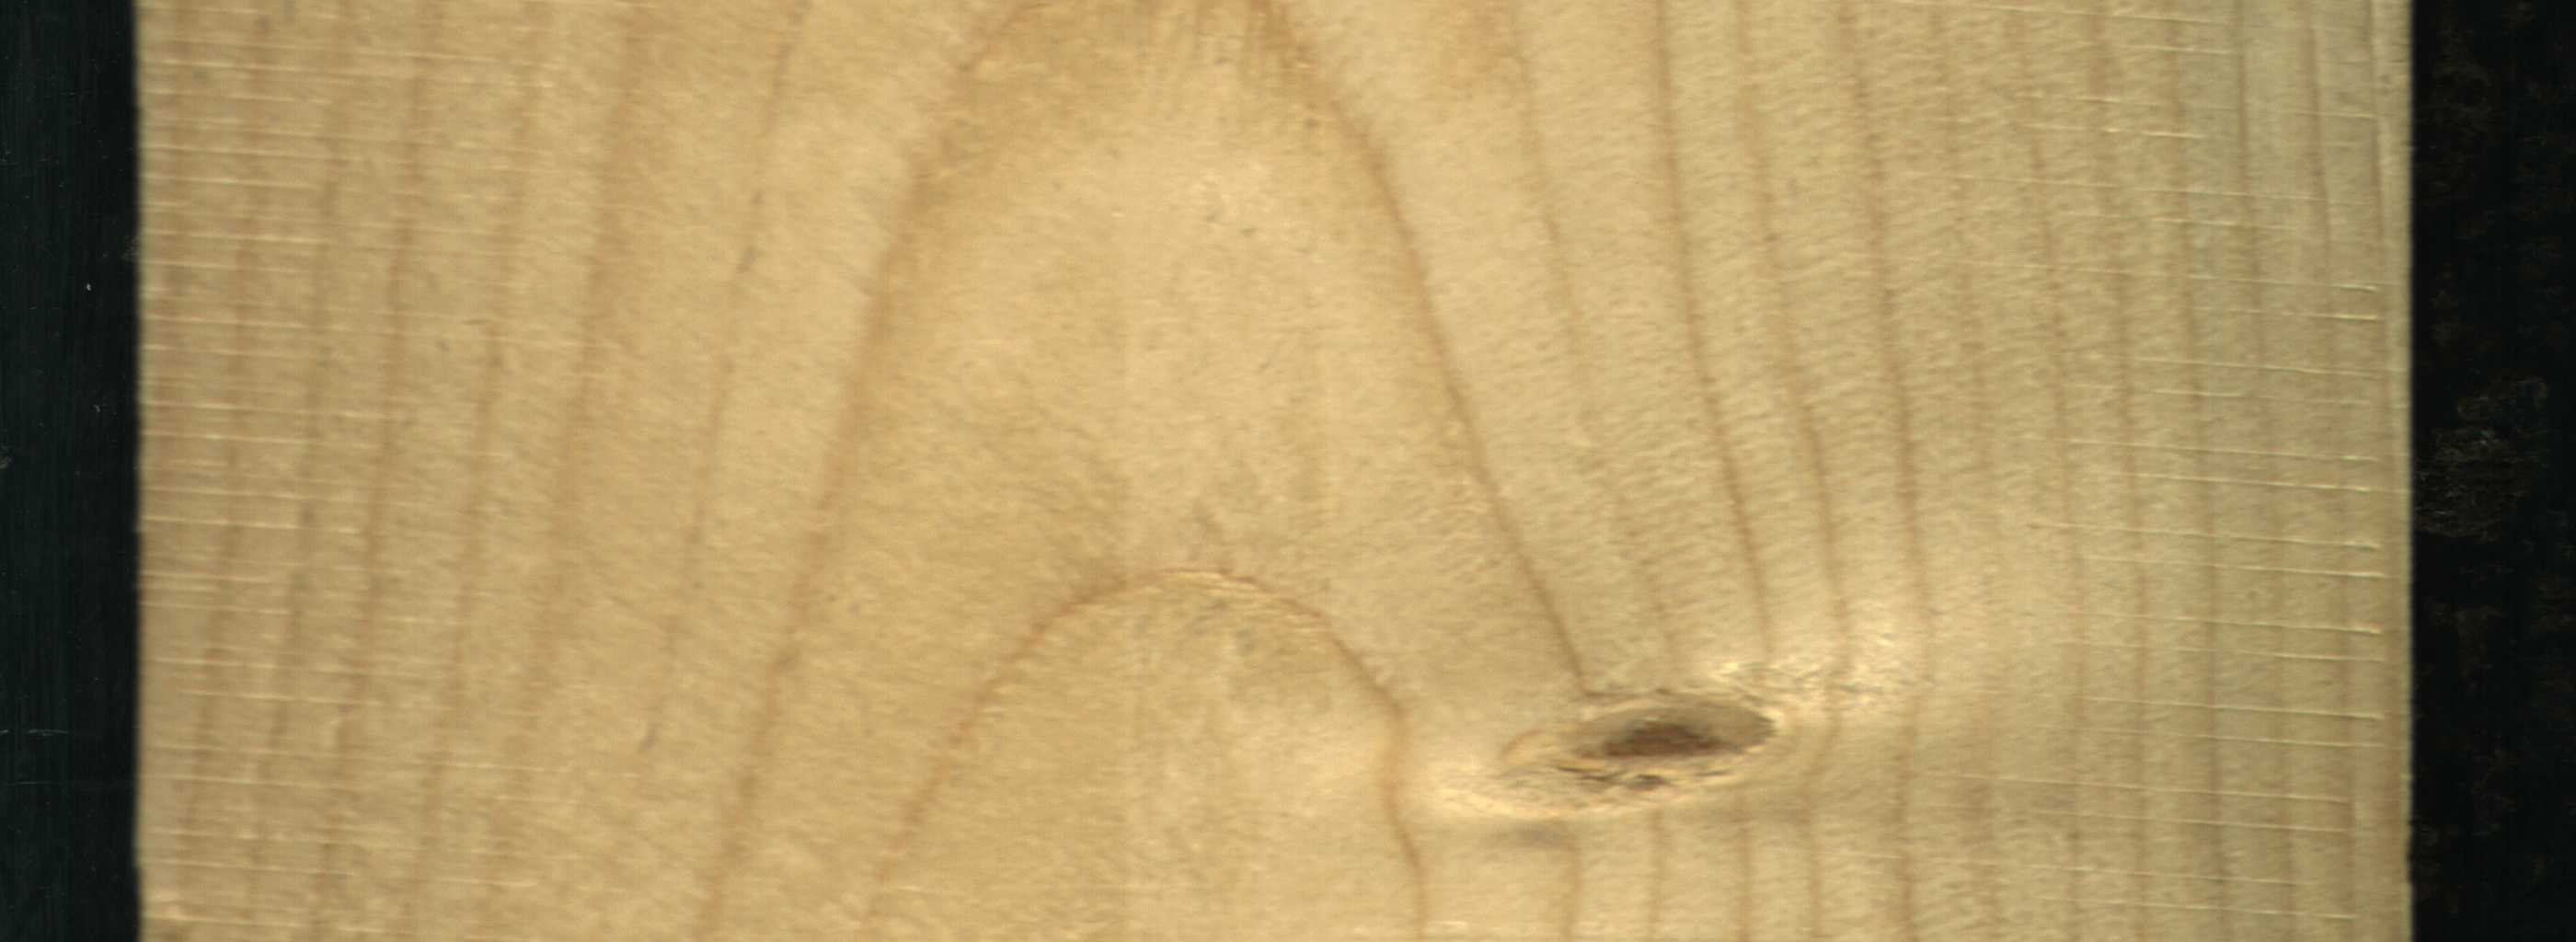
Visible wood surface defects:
Live_Knot